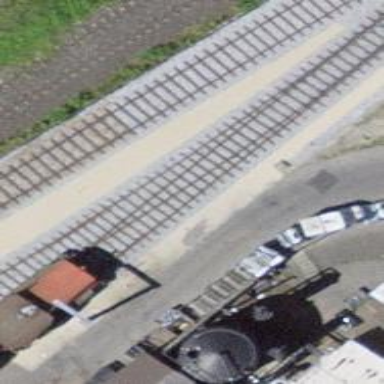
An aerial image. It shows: Railway switch.